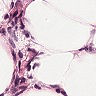
Metastatic tissue present: no